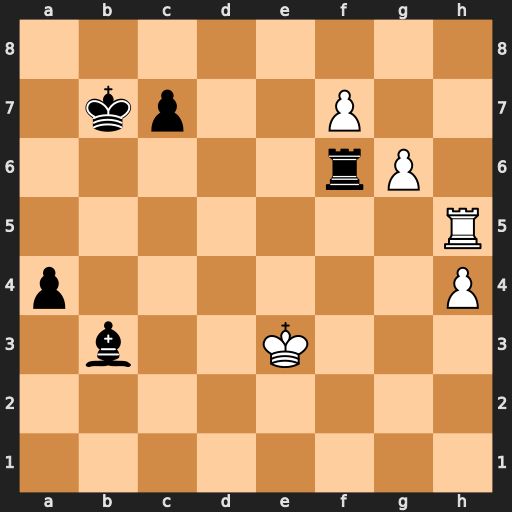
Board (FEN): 8/1kp2P2/5rP1/7R/p6P/1b2K3/8/8
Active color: w
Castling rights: -
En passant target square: -
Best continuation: Rb5+ Kc6 Rxb3 axb3 Kd2